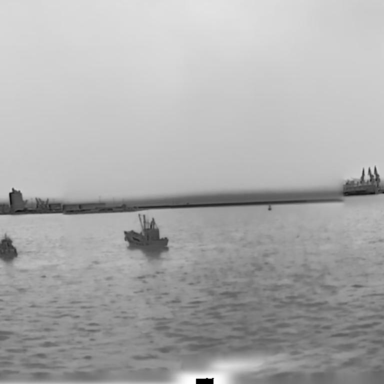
There are three objects shown in the infrared image, including a fishing_boat, and two bulk_carriers.